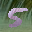
Label: 5